Aerial crown-view tile of a tropical tree (Barro Colorado Island, Panama), acquired 20250217:
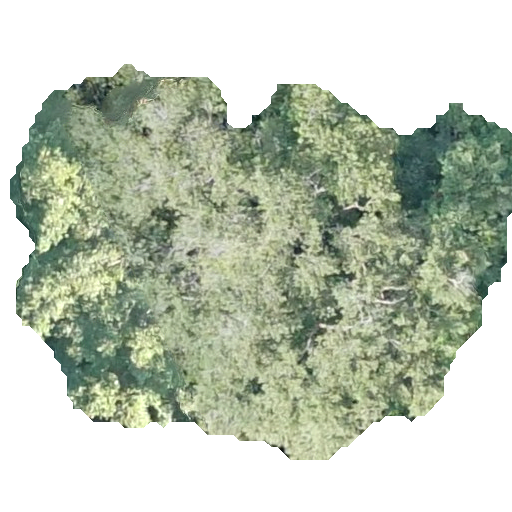
Species: Chrysophyllum cainito
GBIF accepted scientific name: Chrysophyllum cainito
Crown area: 218.951 m²